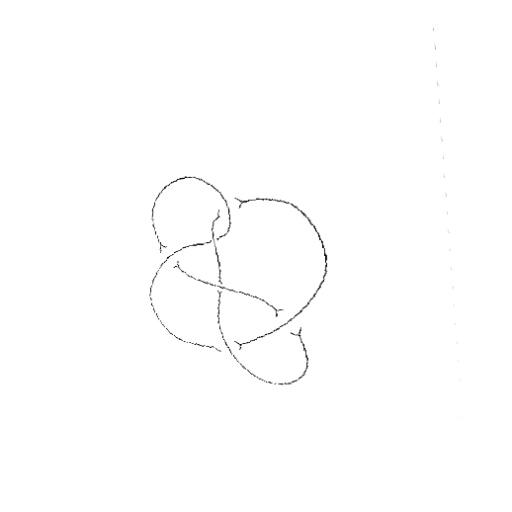
Crossing number: 6